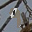
Label: 9